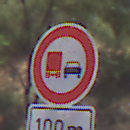
Verkehrszeichen: UeberholverbotKraftfahrzeuge
Zusatzzeichen unten: Entfernungsangaben1
Umgebung: Outdoor, RoadRail
Tageszeit: Midday
Wetter: Clear
Licht: Natural
Jahreszeit: NotSpecified
Kontrast: HighContrast